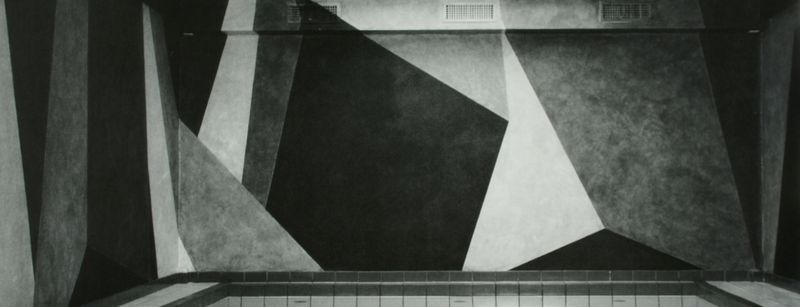
Titel: Installation Rochelois Residence, Paris - Continuous forms
Künstler: Sol Lewitt
Standort: Paris
Institution: Privatsammlung
Schlagwörter: weiß, kubismus, grau, raum, schwarz, malerei, wand, architektur, gitter, bassin, ecke, ort, abstrakt, flächen, formen, wandmalerei, rechtecke, bad, fliesen, kachel, kacheln, ausstellung, quadrate, fließen, sol, weisss, geometrie, lewitt, bau, fresco, installation, schwimmbad, lüftung, lüftungsschacht, lüftungsgitter